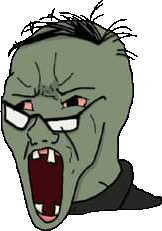
Label: 5_Soyjak